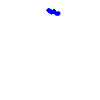
Particle: electron